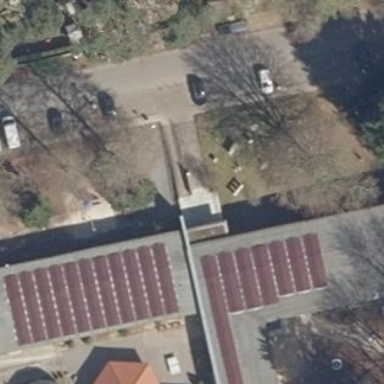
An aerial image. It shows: Flat roof kindergarten building.